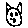
Label: cat